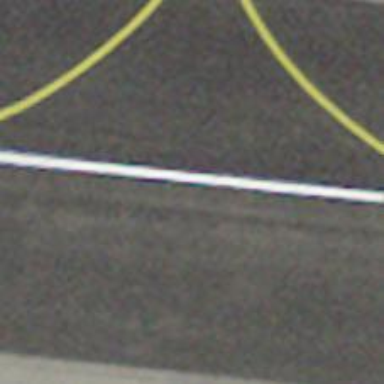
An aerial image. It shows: View of taxiway at the airport.